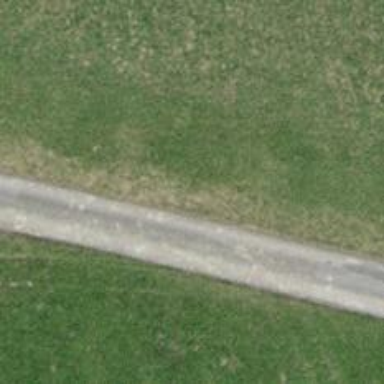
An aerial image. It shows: Unclassified paved road with grade 1 track type.